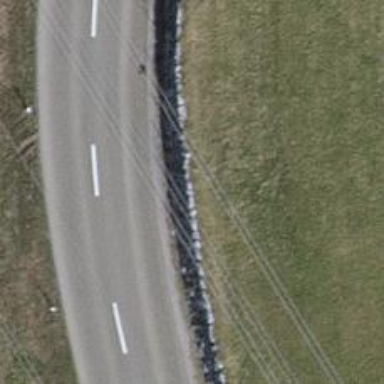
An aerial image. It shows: Wall barrier.